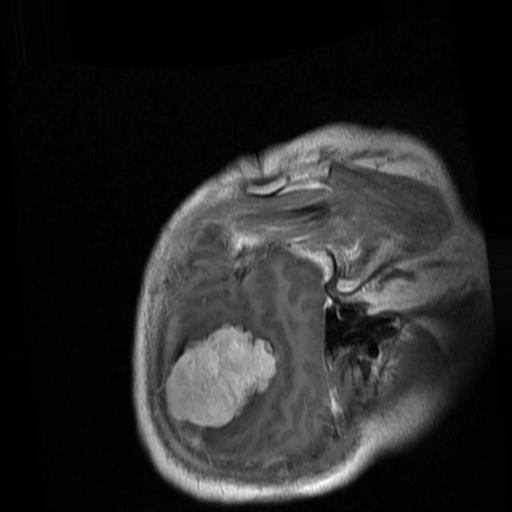
Label: brain_menin